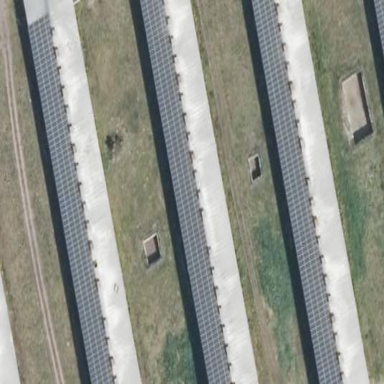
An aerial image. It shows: Building equipped with solar photovoltaic panel for generating electricity. The small installation is solar power generator.